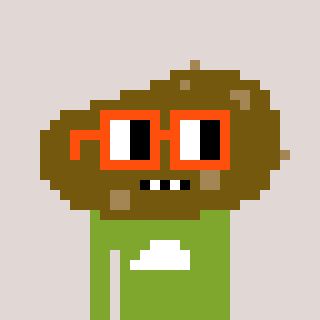
a pixel art character with square orange glasses, a potato-shaped head and a slimegreen-colored body on a warm background